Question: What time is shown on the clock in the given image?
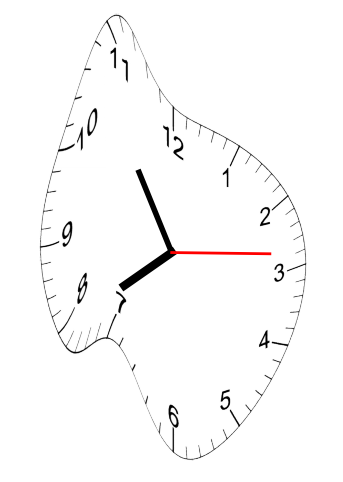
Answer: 07:54:14